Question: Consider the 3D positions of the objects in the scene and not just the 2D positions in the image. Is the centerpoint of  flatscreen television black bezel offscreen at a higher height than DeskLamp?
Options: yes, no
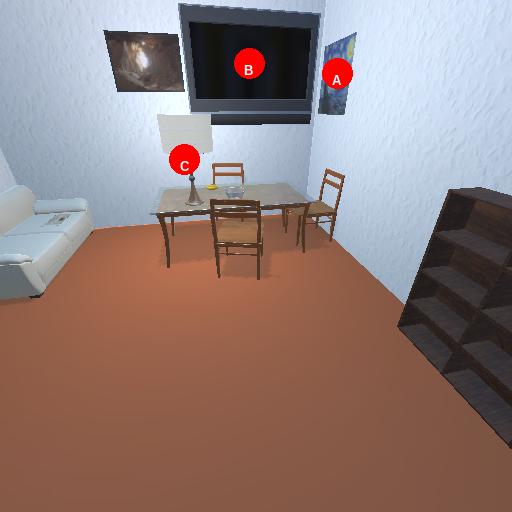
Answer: yes